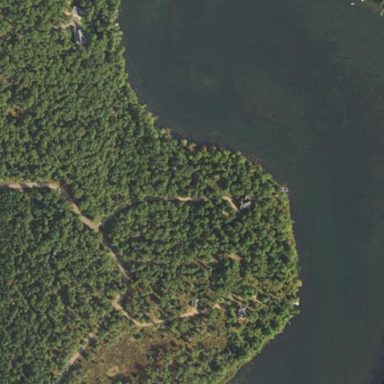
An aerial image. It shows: Serene lake.